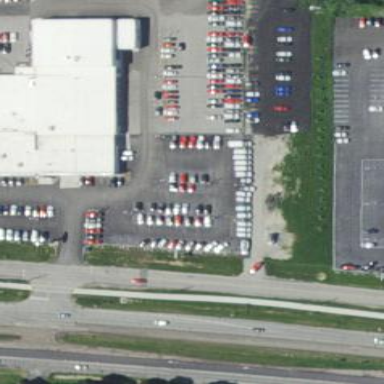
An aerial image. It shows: Commercial building housing car shop.